Question: This looks like a bug to me, but maybe someone can think of a workaround?
Basically if you have a custom 'UIToolbar', its button items will automatically hide when you present a 'UIActivityViewController', and reappear when you dismiss it. This is only the case on the iPhone. Being that UIActivityViewController doesn't hide the entire screen it just looks weird that buttons disappear behind the dimmed screen.
To replicate, simply start a single view project and use the following code on the view controller:
'''
- (void)viewDidLoad {
UIToolbar *toolbar = [[UIToolbar alloc] initWithFrame:CGRectMake(0, 0, self.view.bounds.size.width, 40)];
UIBarButtonItem *button = [[UIBarButtonItem alloc] initWithBarButtonSystemItem:UIBarButtonSystemItemAction target:self action:@selector(didTapAction)];
toolbar.items = [NSArray arrayWithObject:button];
[self.view addSubview:toolbar];
}
- (void)didTapAction {
NSArray *items = [NSArray arrayWithObjects:@"Text", nil];
UIActivityViewController *sharing = [[UIActivityViewController alloc] initWithActivityItems:items applicationActivities:nil];
[self presentViewController:sharing animated:YES completion:nil];
}
'''
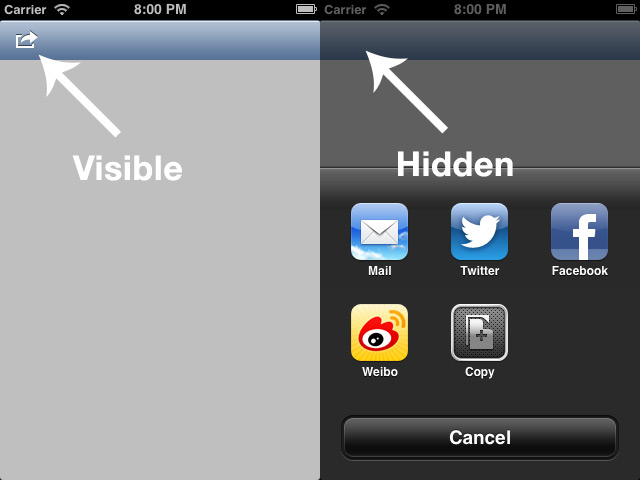
Answer: Found a workaround. Simply get rid of all the items before presenting, and add them back right after.
'''
- (void)didTapAction {
NSArray *items = [NSArray arrayWithObjects:@"Text", nil];
UIActivityViewController *sharing = [[UIActivityViewController alloc] initWithActivityItems:items applicationActivities:nil];
NSArray *barItems = toolbar.items;
toolbar.items = nil;
[self.navigationController presentViewController:sharing animated:YES completion:nil];
toolbar.items = barItems;
}
'''